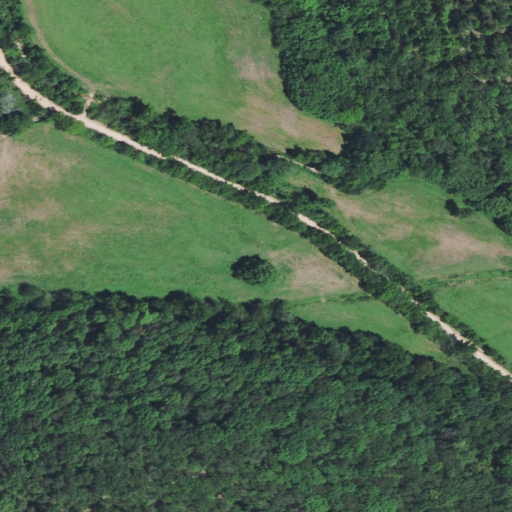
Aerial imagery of valley in Oklahoma named Buzzard Hollow containing deciduous forest, pasture, open development, low intensity development, and shrub